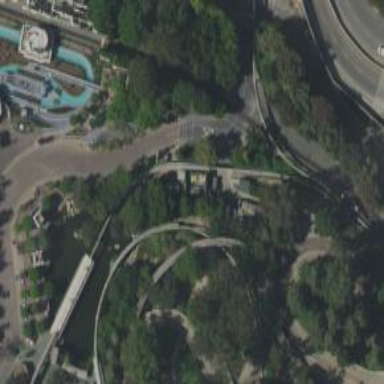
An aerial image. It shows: Monorail bridge.